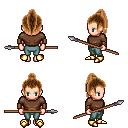
a pixel art fantasy rpg character, female body template, human, light skin, brown long-sleeve shirt, teal pants, brown long topknot hairstyle, leather bracers, gold boots, spear, four views (front, back, left, right), 2x2 character sprite sheet, small pixel art, hard edges, no anti-aliasing